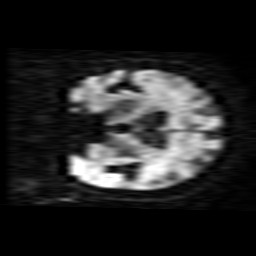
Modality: TRACE
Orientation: coronal
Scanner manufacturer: ge
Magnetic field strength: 1.5 T
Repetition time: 8 s
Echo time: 0.0973 s